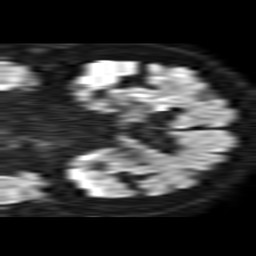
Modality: TRACE
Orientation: coronal
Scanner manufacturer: philips
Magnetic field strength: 1.5 T
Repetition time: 3.403 s
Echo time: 0.06899 s